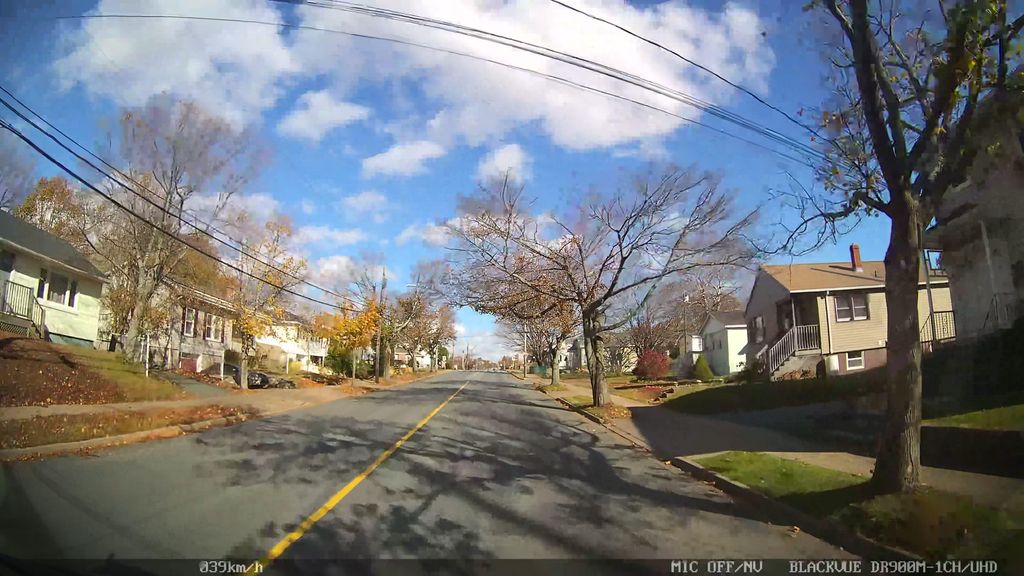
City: halifax